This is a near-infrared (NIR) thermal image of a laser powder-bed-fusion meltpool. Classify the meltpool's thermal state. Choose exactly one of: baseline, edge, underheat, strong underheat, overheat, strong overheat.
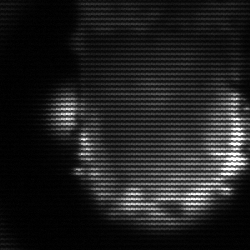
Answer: baseline